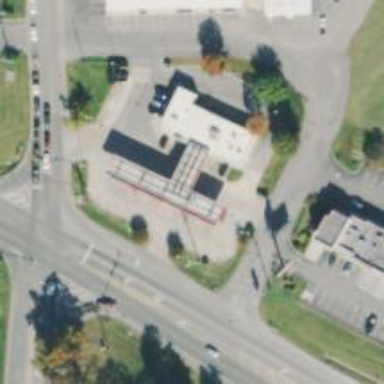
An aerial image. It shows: Convenience shop.